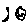
Label: moon